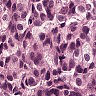
Metastatic tissue present: yes